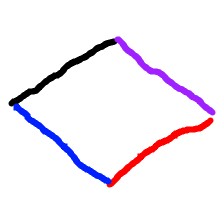
Shape: rhombus